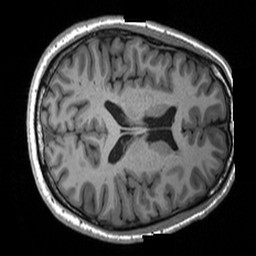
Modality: T1w
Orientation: axial
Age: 47
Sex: male
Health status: healthy
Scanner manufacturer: siemens
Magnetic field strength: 3 T
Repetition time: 2 s
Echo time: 0.00203 s